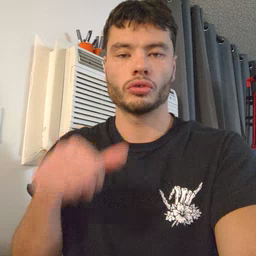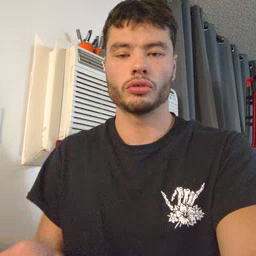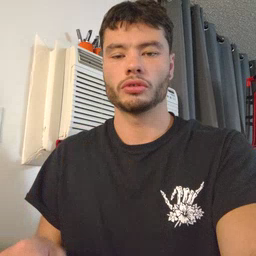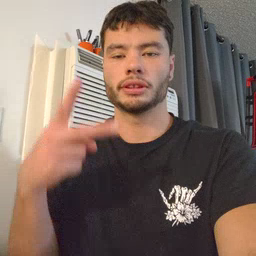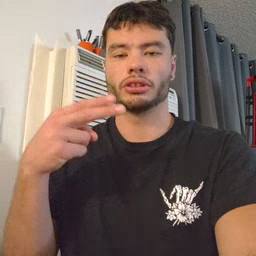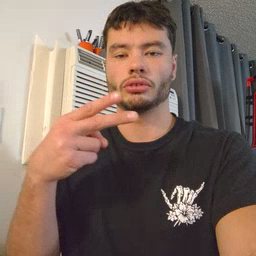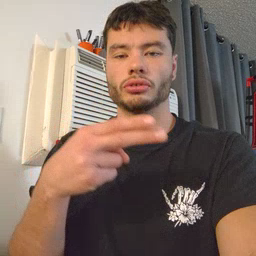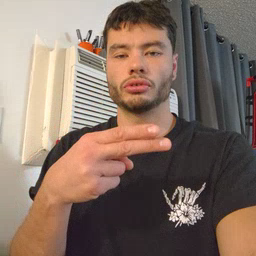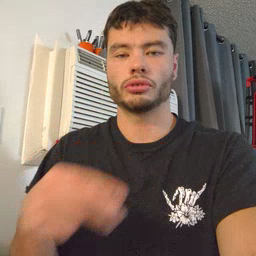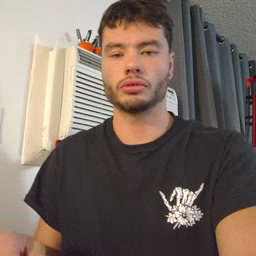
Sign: scissors